Question: In Visual Studio 2012 there is a rule saying that : <URL>, but the compiler doesn't allow this. So anyway can we create public static constructor?

in the link, it says "If a static constructor is not private, it can be called by code other than the system.". It drives me to this question.
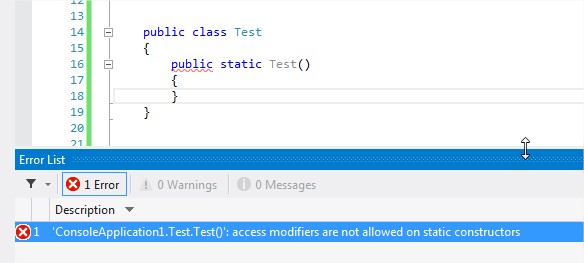
Answer: You must omit the 'public'/'private' modifier:
'''
public class Test
{
static Test()
{
}
}
'''
and in truth the concept of 'private' static constructor is a little flimsy, because the static constructor is called (and can be called) only by the CLR (the runtime). So the 'private' is present probably only because each method must have a modifier, not because it means anything (to make it clear: a private non-static constructor can be invoked by the class that defines it, while a static constructor can't be directly invoked by the class that defines it)
Note that technically, by writing directly IL code, you can make the static constructor 'public'... Then you can call it as if it was a "normal" method... and ... To make it clear:
Base source code:
'''
using System;
using System.Linq;
using System.Reflection;
public class Program
{
static void Main(string[] args)
{
}
}
public class Test
{
static Test()
{
ConstructorInfo ci = typeof(Test).GetConstructors(BindingFlags.Public | BindingFlags.NonPublic | BindingFlags.Static).Single();
Console.WriteLine("Static constructor: IsPublic: {0}, IsPrivate: {1}", ci.IsPublic, ci.IsPrivate);
}
}
'''
Compile it with Visual Studio.
From the Developer Command Prompt:
'''
ildasm YourExe.exe /out:test.il
'''
Change the 'Main' body to
'''
.entrypoint
// Code size 2 (0x2)
.maxstack 8
IL_0000: nop
// we call manually the cctor (the static constructor)
call void Test::.cctor()
IL_0001: ret
'''
then change the 'Test.cctor' signature to
'''
.method public hidebysig specialname rtspecialname static
void .cctor() cil managed
'''
(see the 'public'?)
Now
'''
ilasm test.il
test.exe
'''
The output:
'''
Static constructor: IsPublic: True, IsPrivate: False
Static constructor: IsPublic: True, IsPrivate: False
'''
The static constructor has been executed twice: your call to the '.cctor' plus the automatic call that the CLR does to the '.cctor'. The check that a static constructor is run only once is done only when the static constructor is called by the CLR, not when you call it manually! :-)